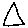
Label: triangle